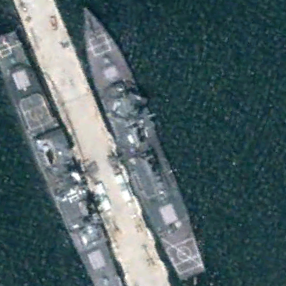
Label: destroyer